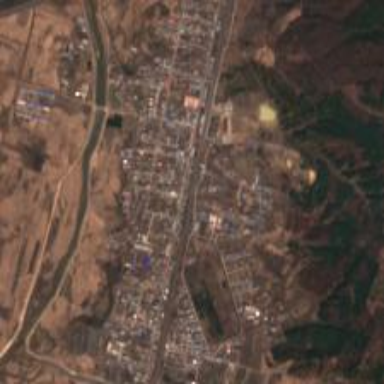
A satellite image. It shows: Ethnic township within town.